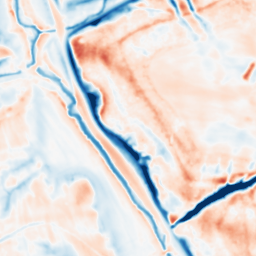
Category: multiscale
Decomposition family: dog_multiscale
Decomposition parameters: sigma_ratio: 1.4
n_scales: 6
base_sigma: 1
Upsampling method: quadratic
Upsampling parameters: scale: 8
Upsampling scale: 8